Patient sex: F
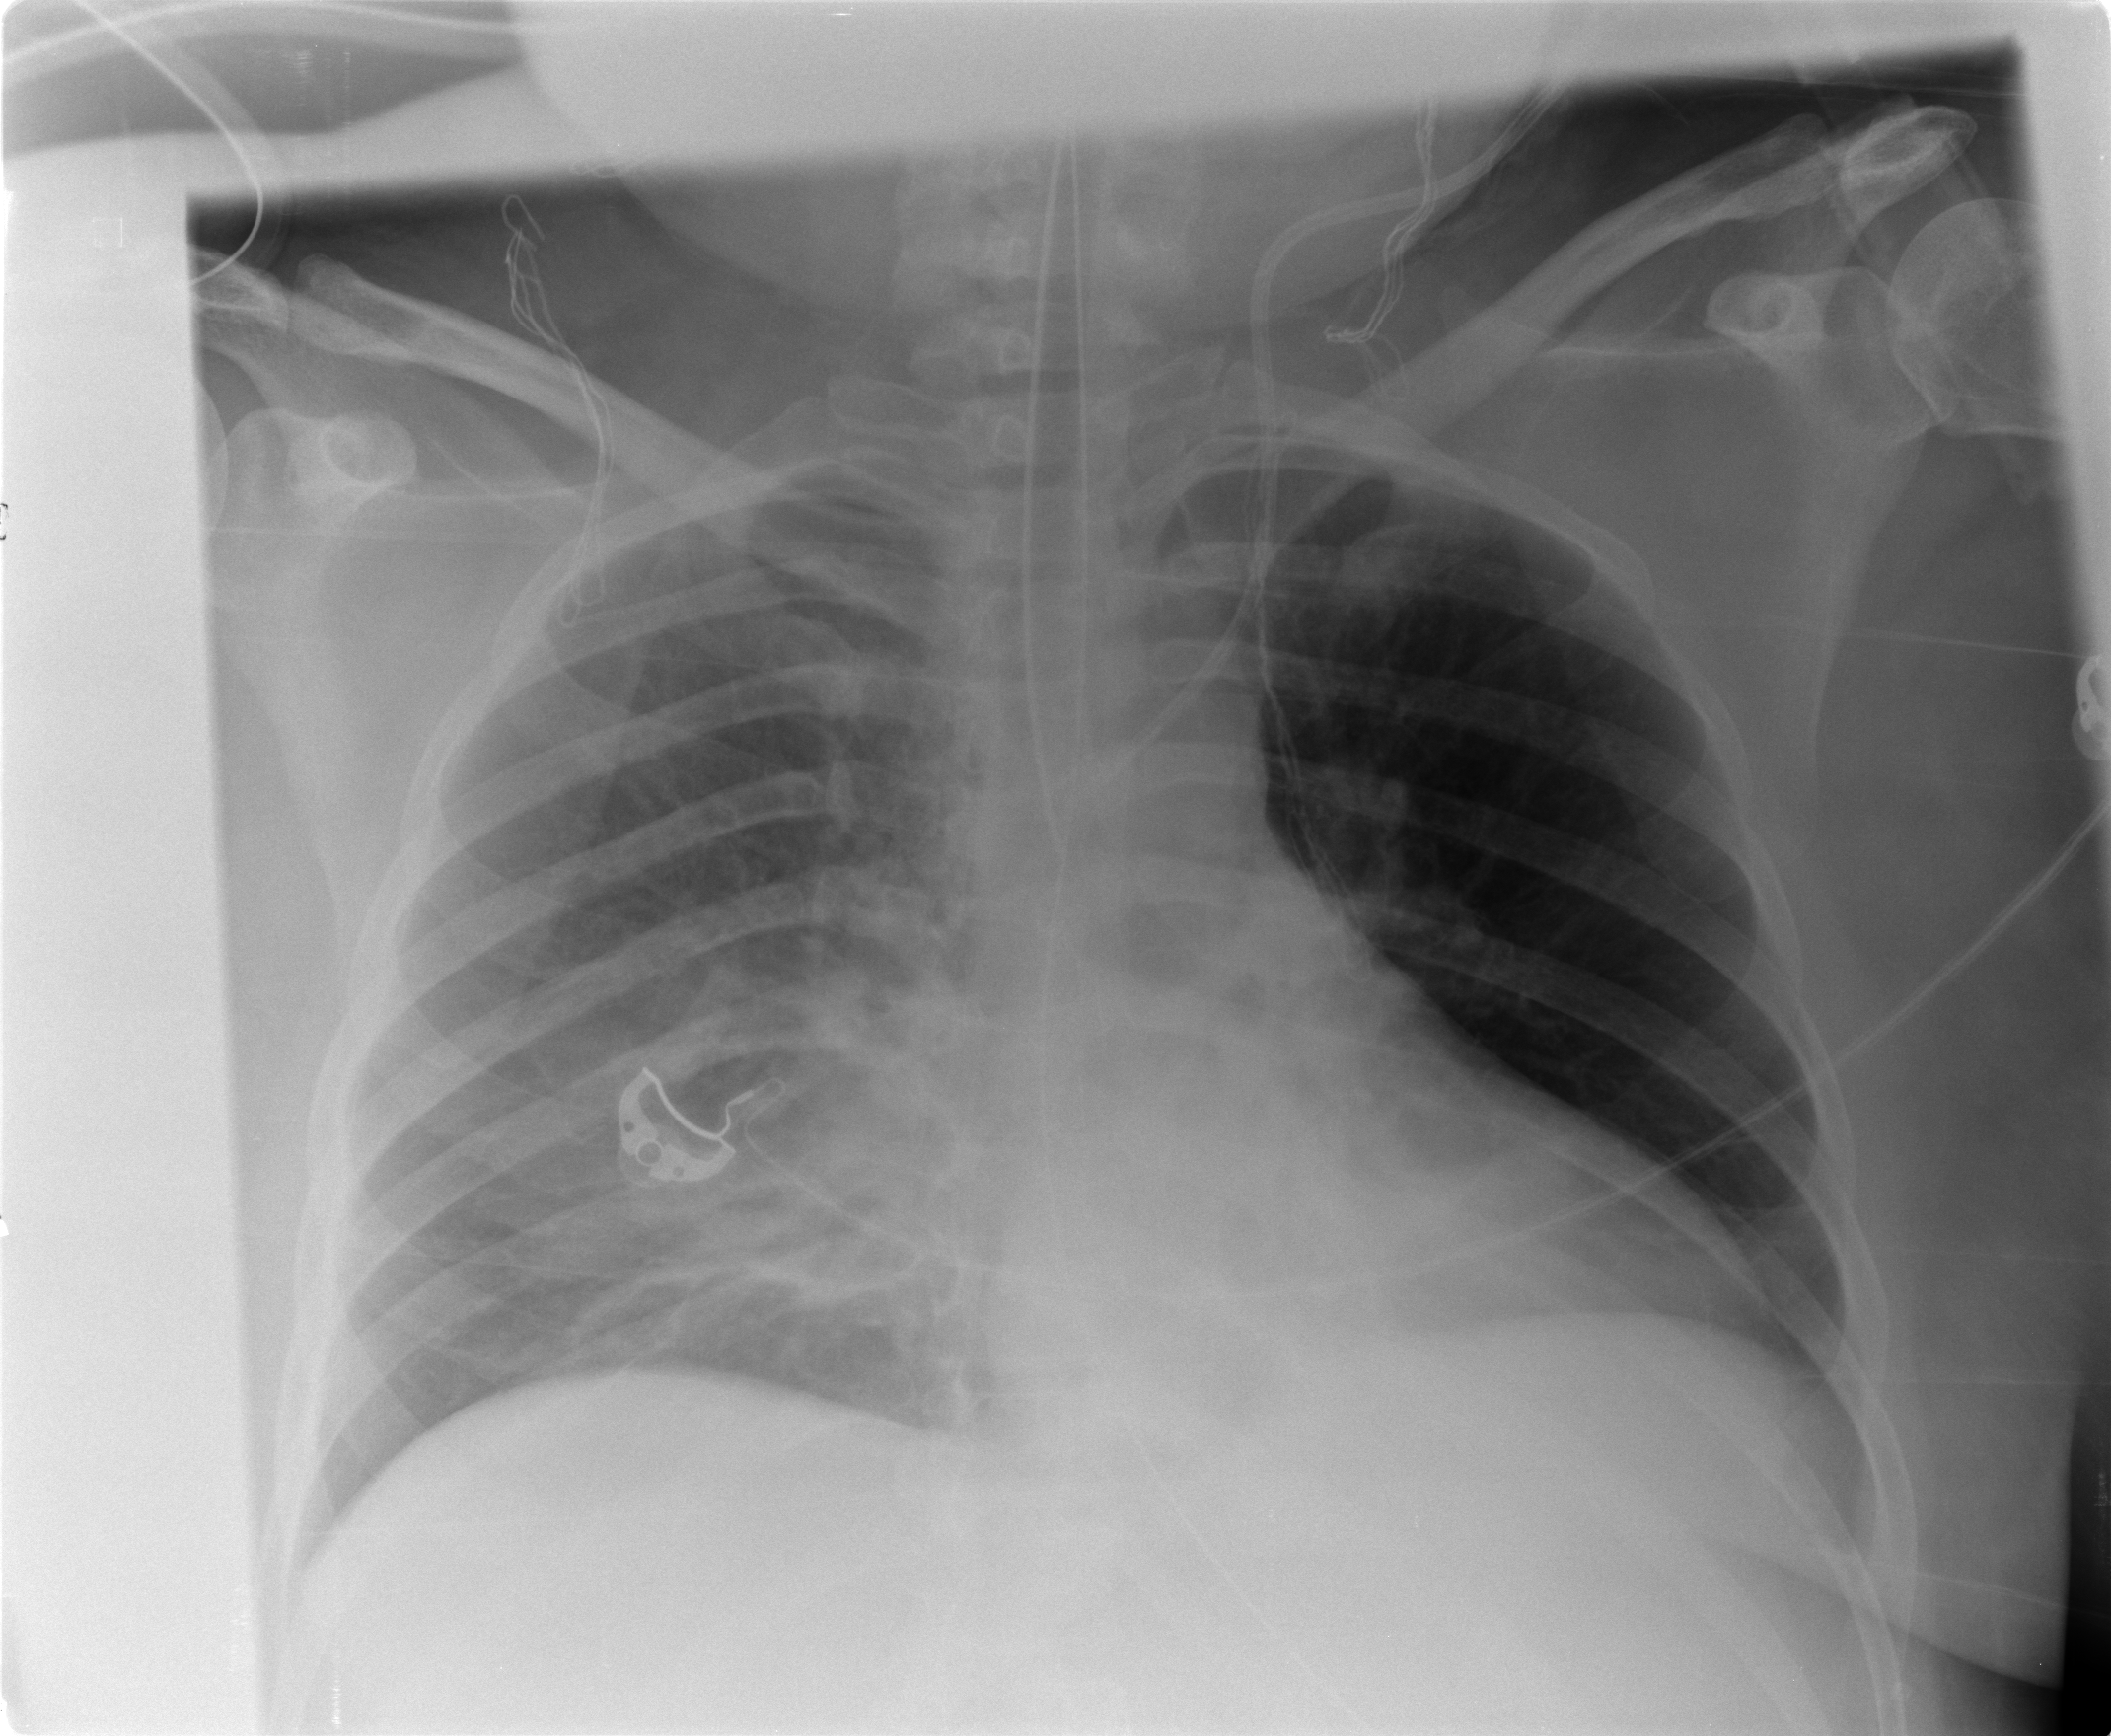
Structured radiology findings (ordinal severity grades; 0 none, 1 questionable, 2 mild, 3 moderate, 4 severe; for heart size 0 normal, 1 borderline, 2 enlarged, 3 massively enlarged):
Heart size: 0
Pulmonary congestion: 2
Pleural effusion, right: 2
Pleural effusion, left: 0
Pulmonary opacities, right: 3
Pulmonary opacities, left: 0
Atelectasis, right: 2
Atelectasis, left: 0